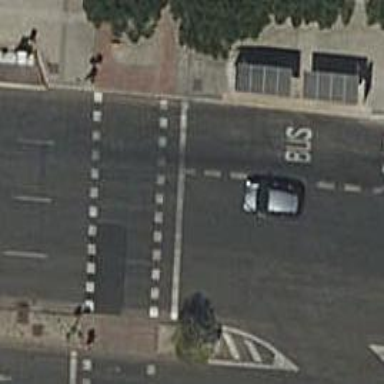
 there are traffic signals and zebra crossing."